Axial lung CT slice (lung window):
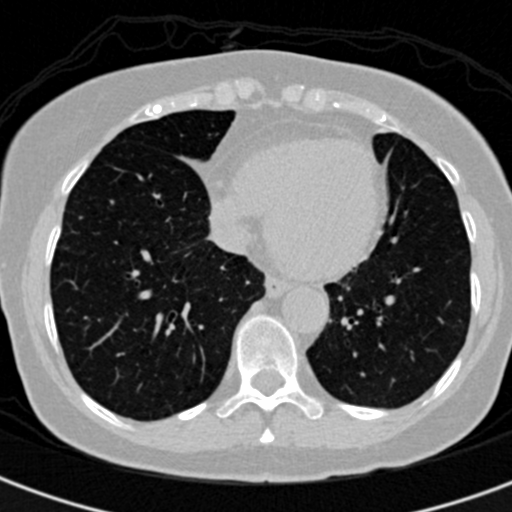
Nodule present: no